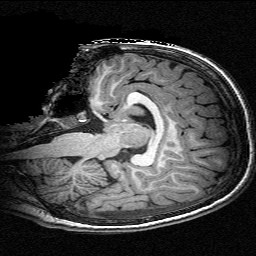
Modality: T1w
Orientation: sagittal
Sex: female
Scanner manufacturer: siemens
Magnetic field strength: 3 T
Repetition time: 2.3 s
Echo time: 0.00336 s